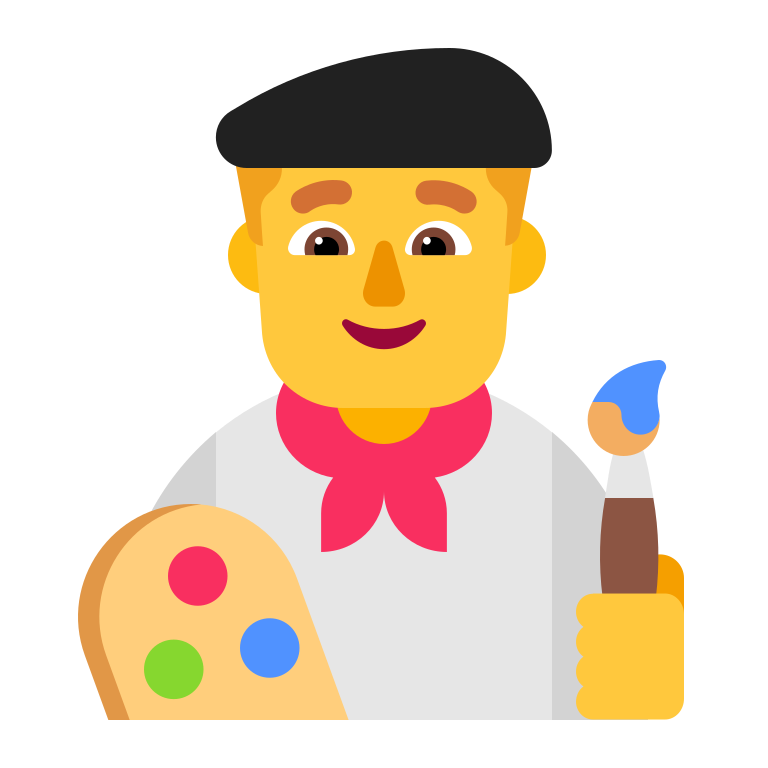
man artist flat default